Interaction volume radius: 10 \u00c5
Interaction volume height: 40 \u00c5
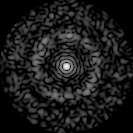
Disorder parameter: 0.8475